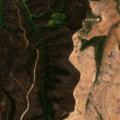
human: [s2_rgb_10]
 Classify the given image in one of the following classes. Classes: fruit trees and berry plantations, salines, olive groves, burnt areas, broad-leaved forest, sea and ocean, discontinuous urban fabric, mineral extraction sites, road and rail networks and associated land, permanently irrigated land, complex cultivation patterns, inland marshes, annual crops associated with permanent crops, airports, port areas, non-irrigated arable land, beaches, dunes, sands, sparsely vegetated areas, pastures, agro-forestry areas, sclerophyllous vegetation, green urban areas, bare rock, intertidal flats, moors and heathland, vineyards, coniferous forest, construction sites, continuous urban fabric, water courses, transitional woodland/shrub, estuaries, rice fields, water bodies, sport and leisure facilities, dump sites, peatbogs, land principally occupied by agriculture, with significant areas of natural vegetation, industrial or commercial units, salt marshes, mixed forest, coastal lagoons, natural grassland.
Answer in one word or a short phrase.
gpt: broad-leaved forest